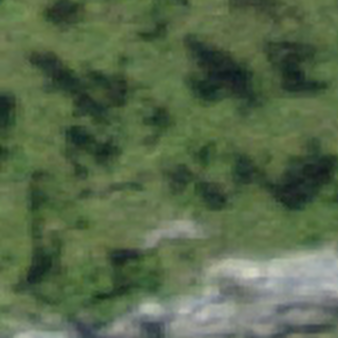
Label: other